Field crop: maize
Growth stage: 2
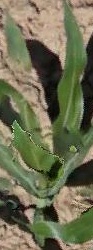
Species: maize